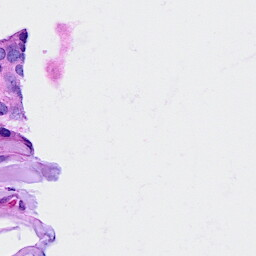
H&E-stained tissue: Ovarian